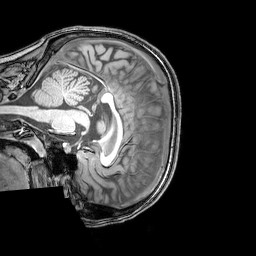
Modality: T1w
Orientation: sagittal
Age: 22
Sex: female
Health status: healthy
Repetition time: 0.081 s
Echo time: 0.037 s